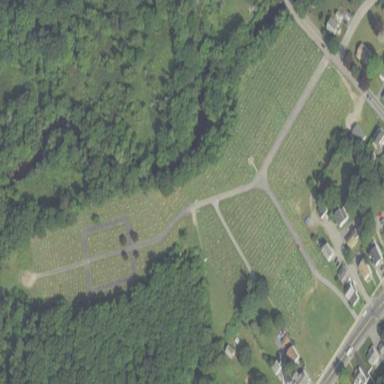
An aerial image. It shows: Cemetery.